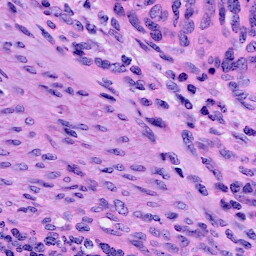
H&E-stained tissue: Cervix